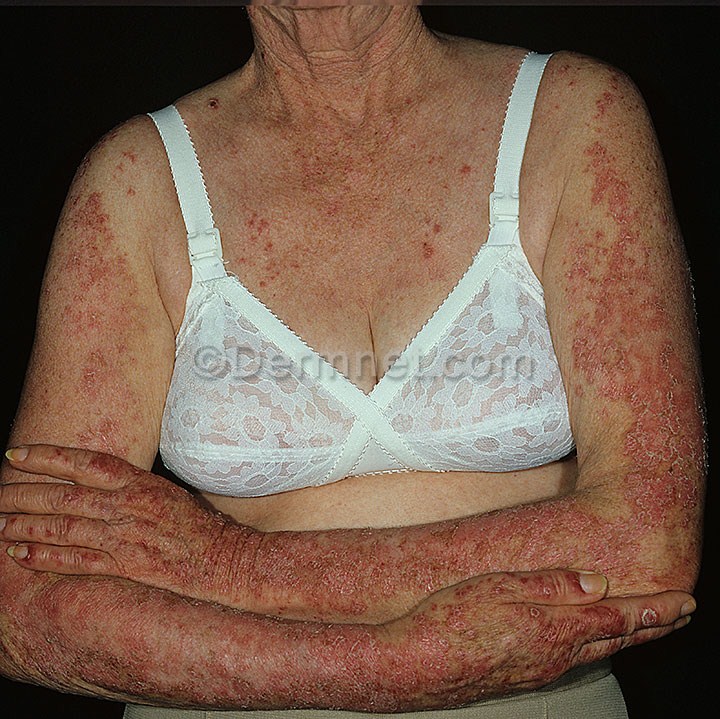
Disease: Lupus and other Connective Tissue diseases